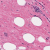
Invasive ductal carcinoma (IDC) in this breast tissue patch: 0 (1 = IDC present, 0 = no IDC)